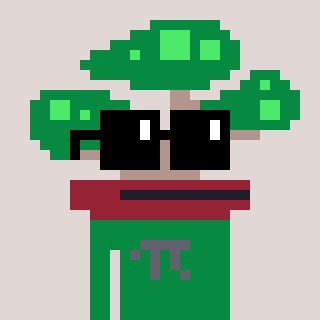
a pixel art character with square black sunglasses, a bonsai-shaped head and a green-colored body on a warm background